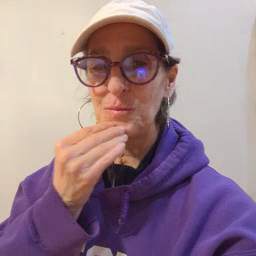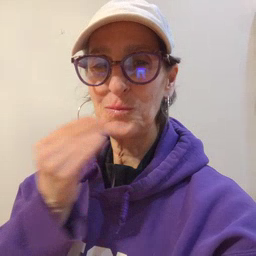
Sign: kiss